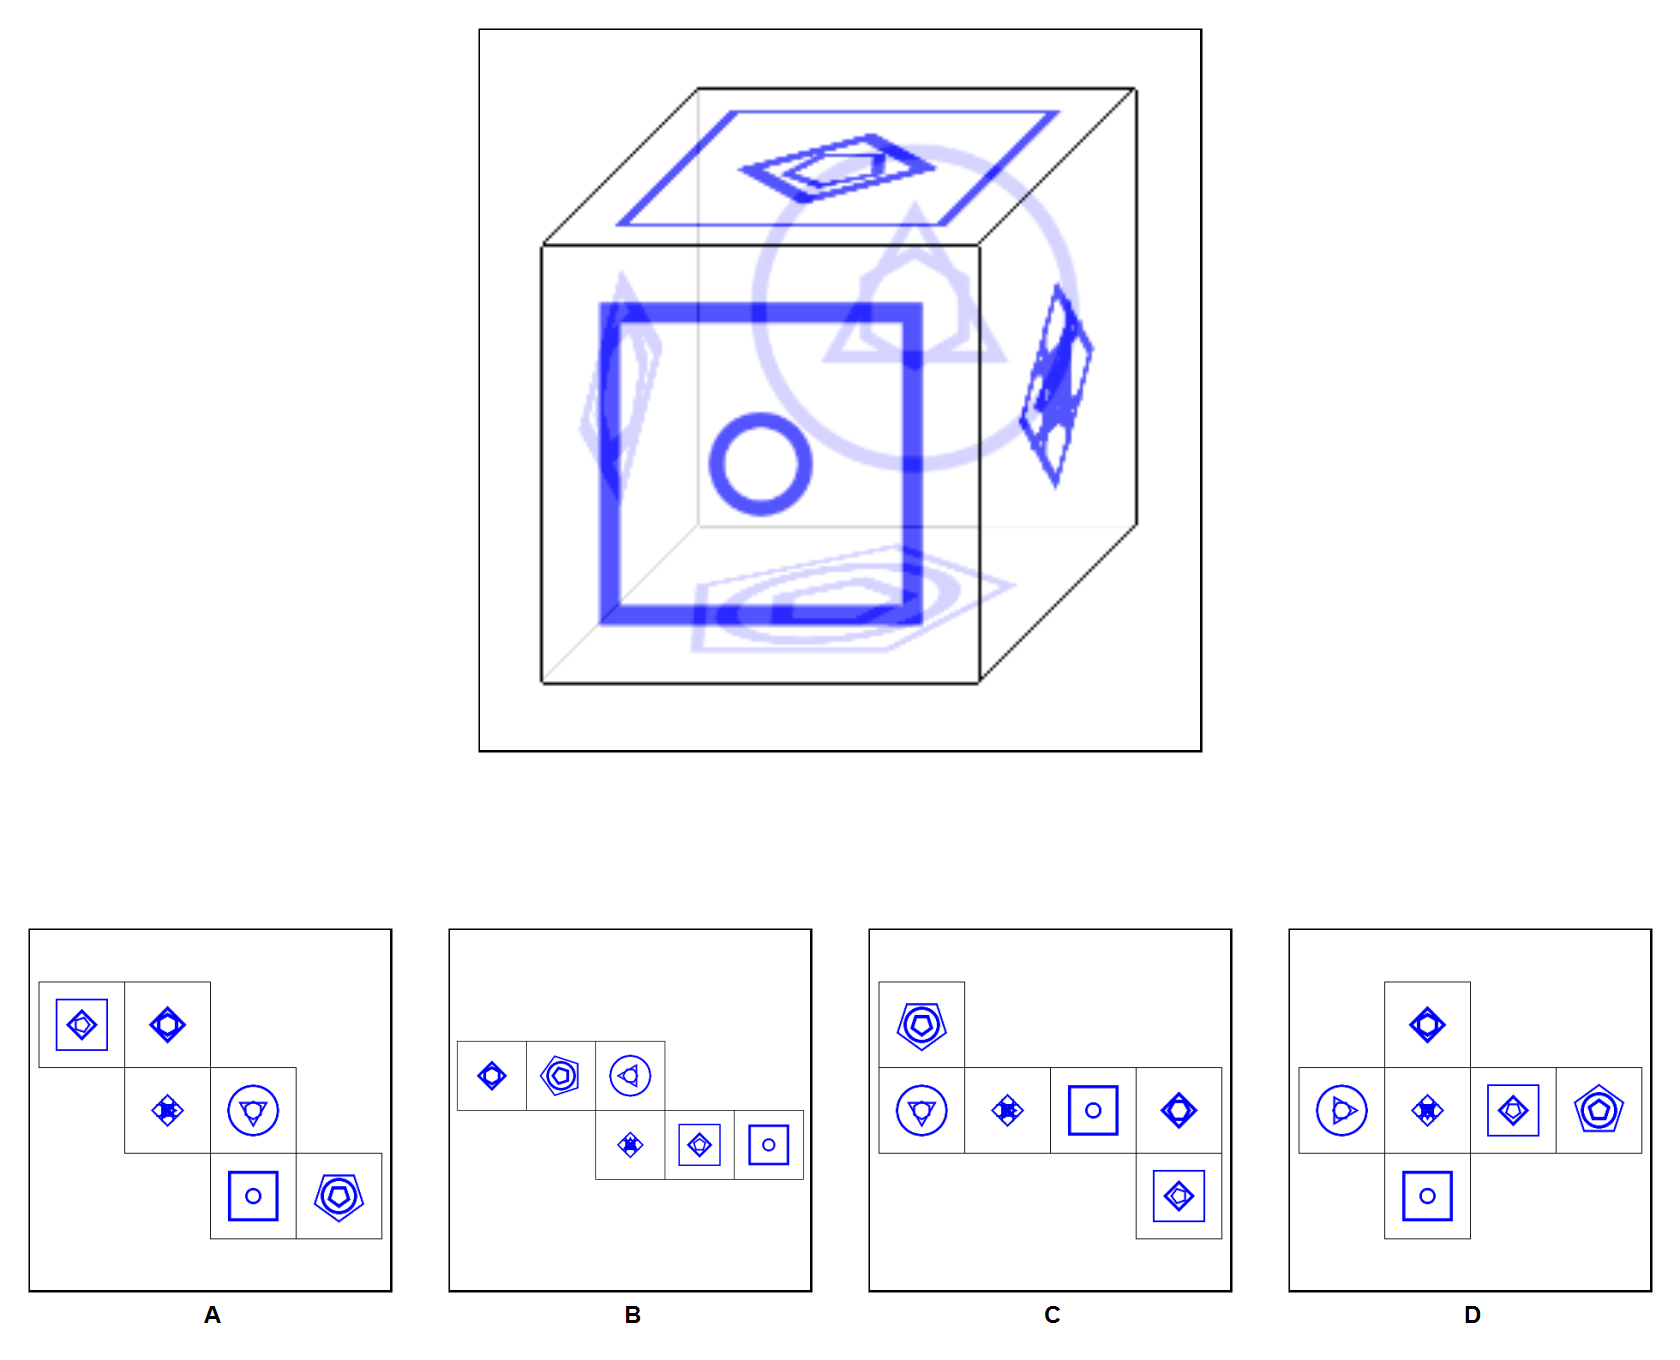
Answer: C